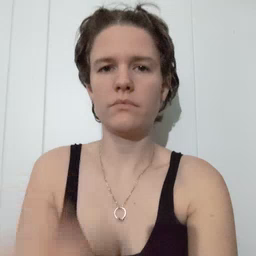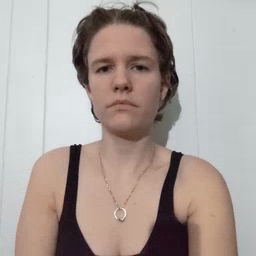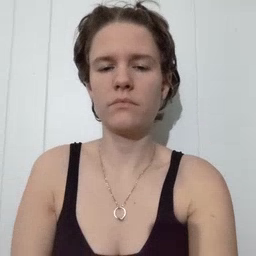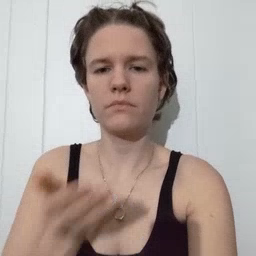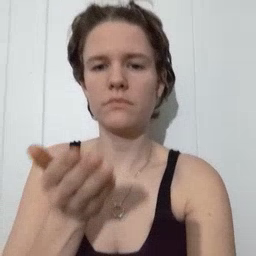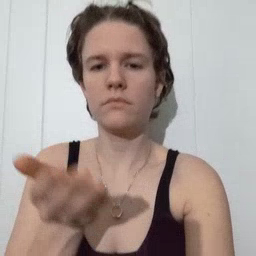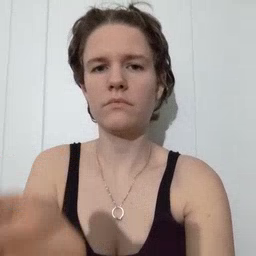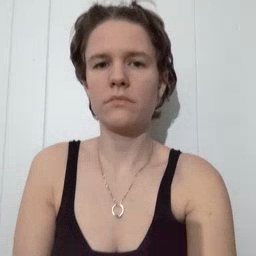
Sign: boat